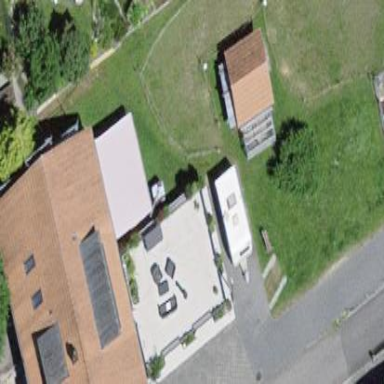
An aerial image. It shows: Garage building.